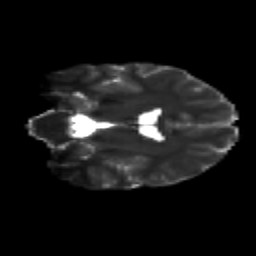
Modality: T2w
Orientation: coronal
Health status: healthy
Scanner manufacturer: siemens
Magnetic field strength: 3 T
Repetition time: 12 s
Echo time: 0.092 s